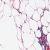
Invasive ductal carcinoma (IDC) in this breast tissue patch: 0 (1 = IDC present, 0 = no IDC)